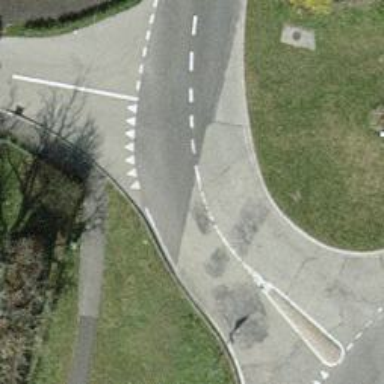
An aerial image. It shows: Tertiary road.